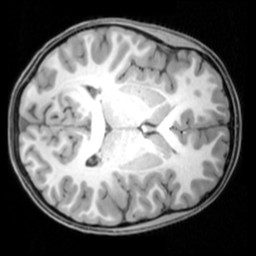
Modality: T1w
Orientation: axial
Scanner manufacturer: siemens
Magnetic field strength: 3 T
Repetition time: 1.9 s
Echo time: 0.00397 s